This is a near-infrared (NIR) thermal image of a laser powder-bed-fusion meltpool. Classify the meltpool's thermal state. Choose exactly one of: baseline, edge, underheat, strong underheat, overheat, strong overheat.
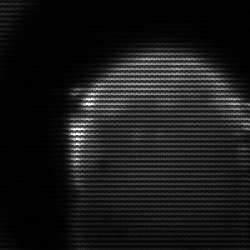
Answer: edge